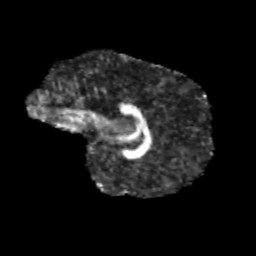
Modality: FA
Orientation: sagittal
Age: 9
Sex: male
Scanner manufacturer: siemens
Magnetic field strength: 3 T
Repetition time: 3.8 s
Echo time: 0.07 s